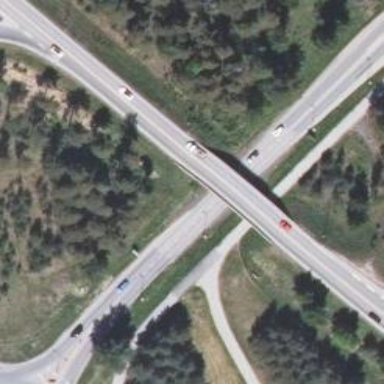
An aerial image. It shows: Trunk highway with bridge.